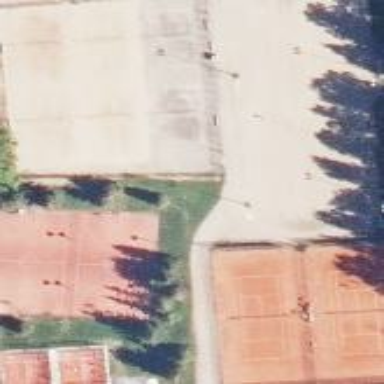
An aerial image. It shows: Volleyball court on leisure land pitch.